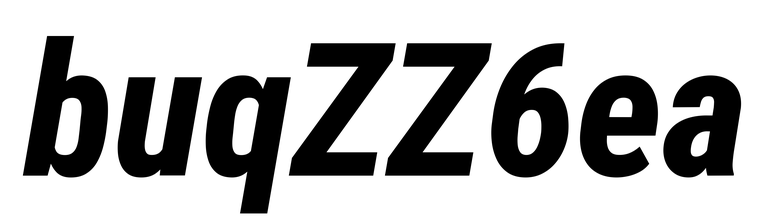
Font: Roboto-Italic_Condensed_ExtraBold_Italic